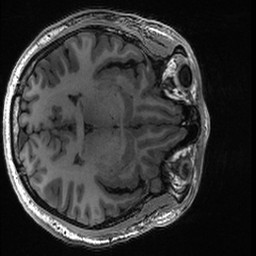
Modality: T1w
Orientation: axial